Field crop: maize
Growth stage: 2
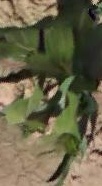
Species: maize